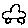
Label: car